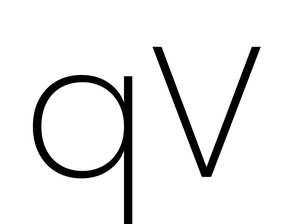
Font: Poppins-ExtraLight